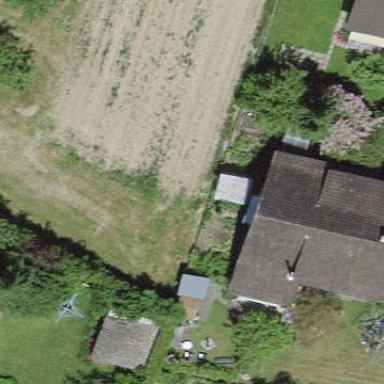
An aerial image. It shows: Detached building.